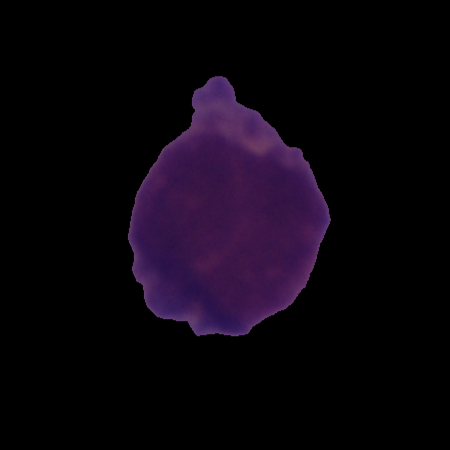
Label: cancer